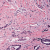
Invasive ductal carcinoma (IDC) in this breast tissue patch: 1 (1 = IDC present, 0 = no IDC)